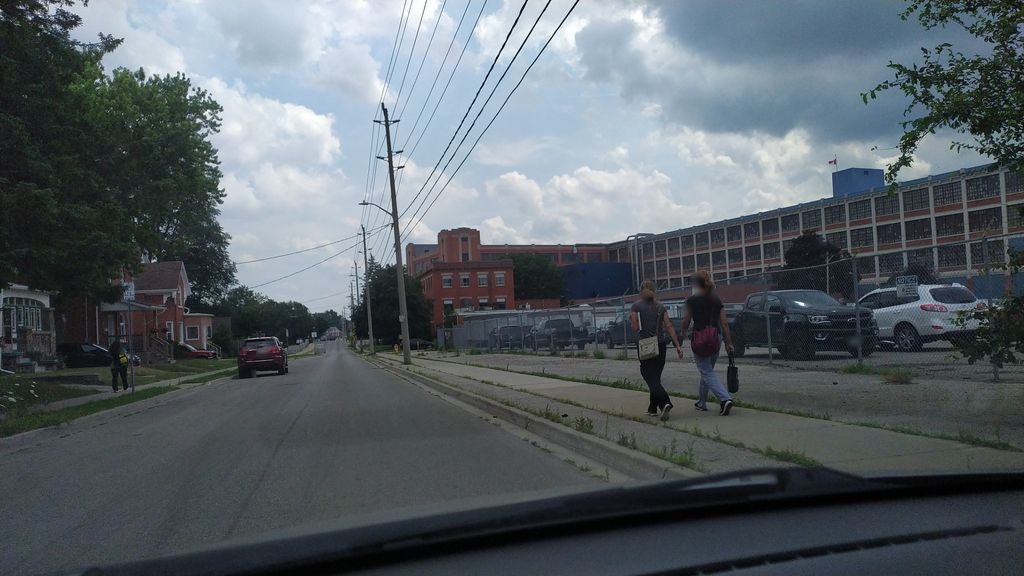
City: kitchener-waterloo